Aerial crown-view tile of a tropical tree (Barro Colorado Island, Panama), acquired 20250414:
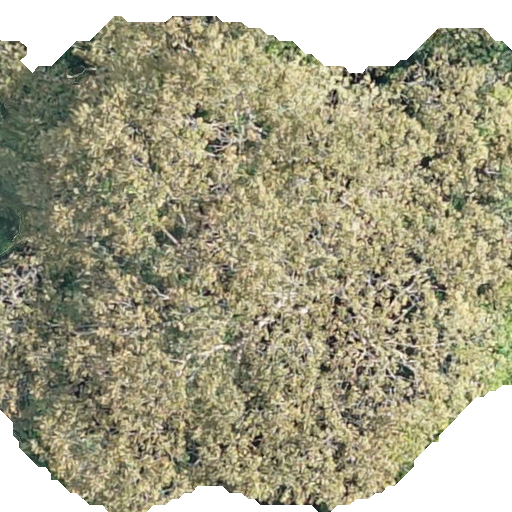
Species: Dipteryx oleifera
GBIF accepted scientific name: Dipteryx oleifera
Crown area: 364.239 m²